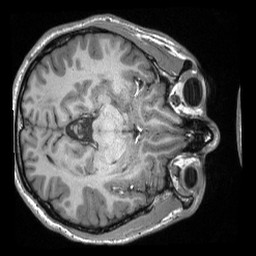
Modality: T1w
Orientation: axial
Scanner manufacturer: siemens
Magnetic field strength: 3 T
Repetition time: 2.3 s
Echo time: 0.00308 s